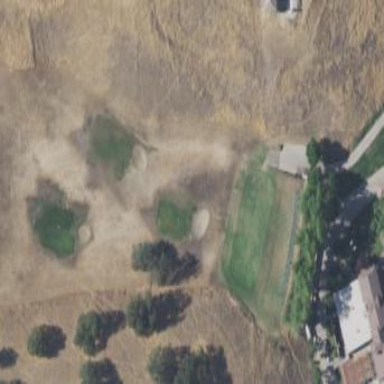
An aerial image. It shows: Golf driving range situated on pitch designated for leisure land.